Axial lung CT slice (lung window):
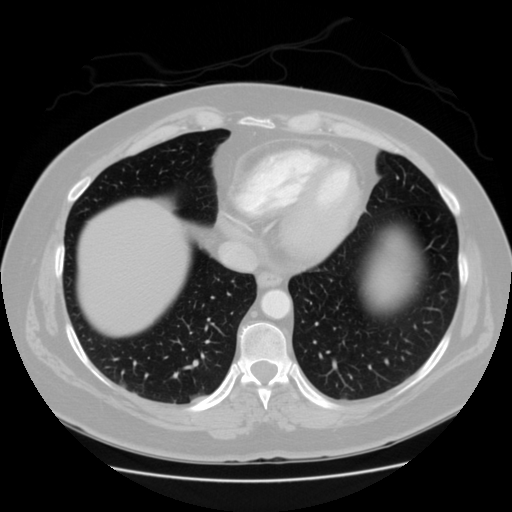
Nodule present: no